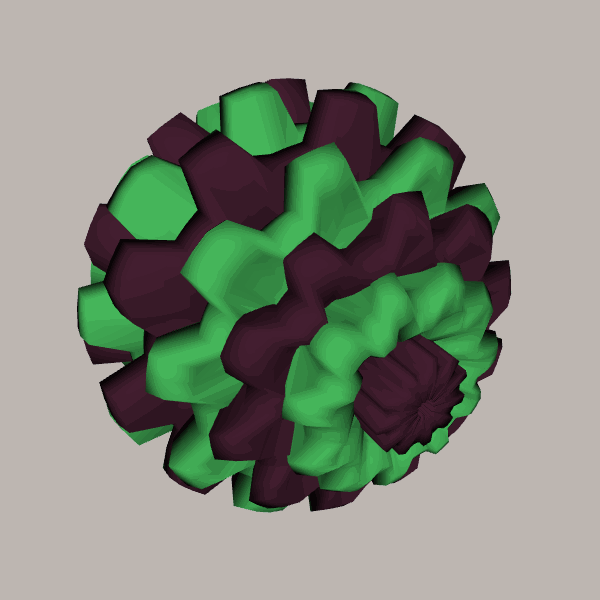
Background: light